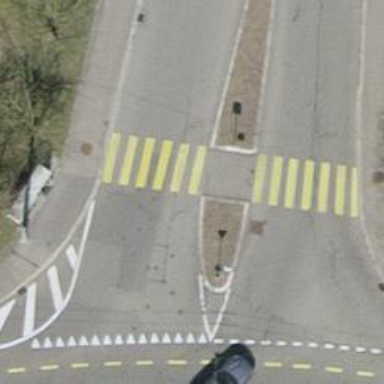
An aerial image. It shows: Marked road crossing with pedestrian island.